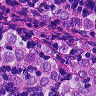
Metastatic tissue present: yes